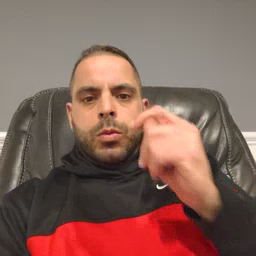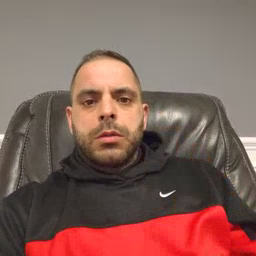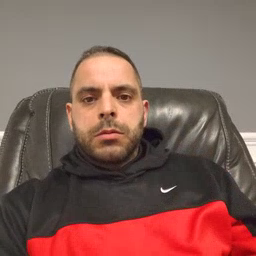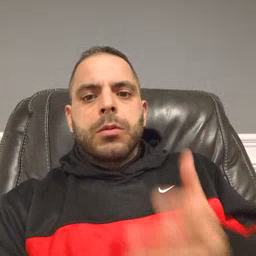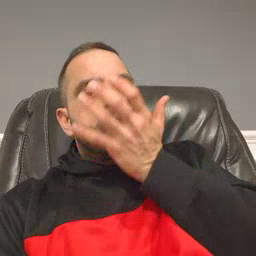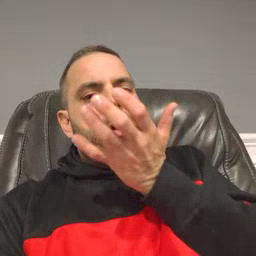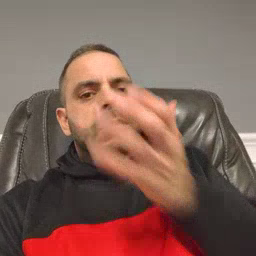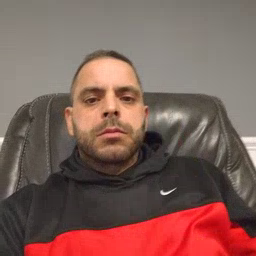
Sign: grass